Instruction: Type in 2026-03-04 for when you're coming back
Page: home
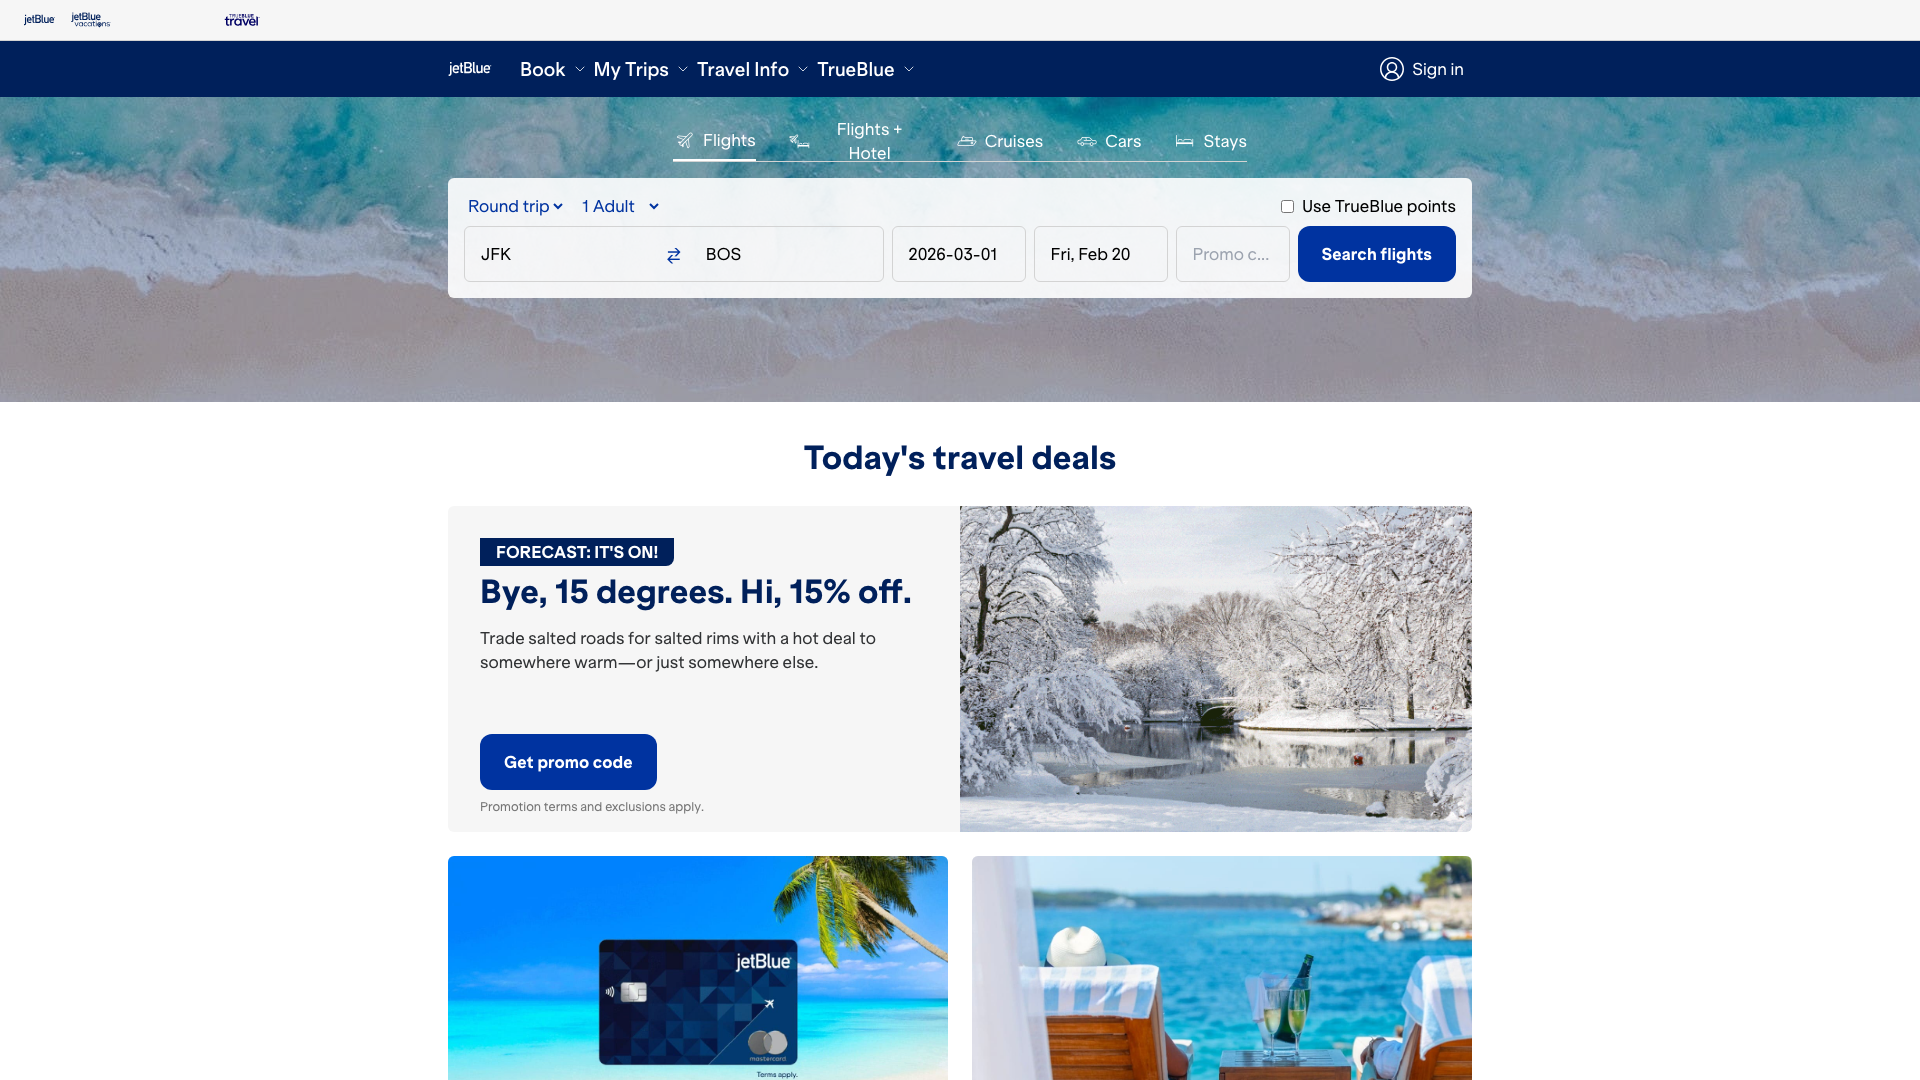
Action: type